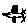
Label: bird